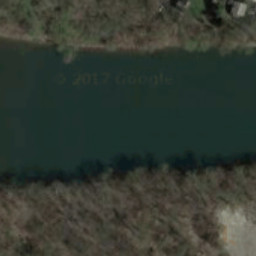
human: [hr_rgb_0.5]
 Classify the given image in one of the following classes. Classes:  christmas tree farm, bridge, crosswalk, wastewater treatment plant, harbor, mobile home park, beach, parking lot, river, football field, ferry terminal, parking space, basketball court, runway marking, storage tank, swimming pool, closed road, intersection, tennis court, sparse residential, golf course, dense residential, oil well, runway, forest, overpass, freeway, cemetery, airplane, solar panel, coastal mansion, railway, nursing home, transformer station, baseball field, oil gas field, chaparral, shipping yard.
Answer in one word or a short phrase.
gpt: river